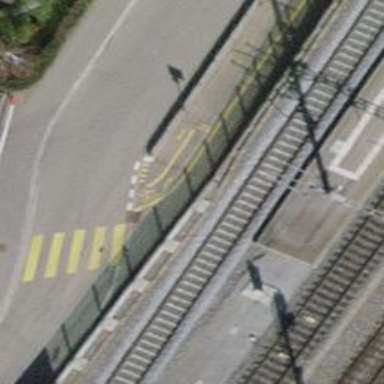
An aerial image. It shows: Kerb barrier.